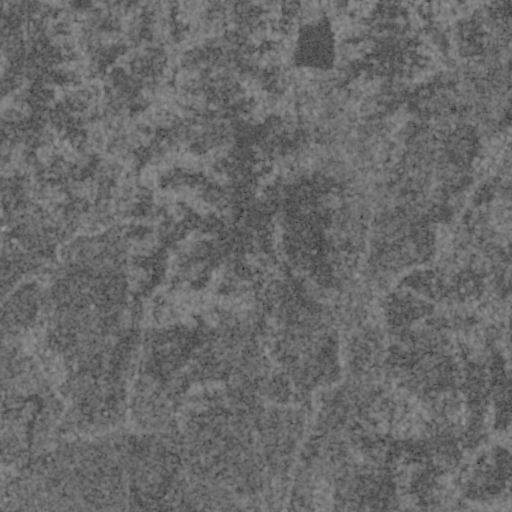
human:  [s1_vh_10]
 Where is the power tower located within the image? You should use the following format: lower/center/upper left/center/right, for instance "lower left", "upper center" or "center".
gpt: The power tower is located in the upper left of the image.
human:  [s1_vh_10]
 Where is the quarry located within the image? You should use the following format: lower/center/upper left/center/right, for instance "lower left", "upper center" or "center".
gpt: There is no quarry in the image.

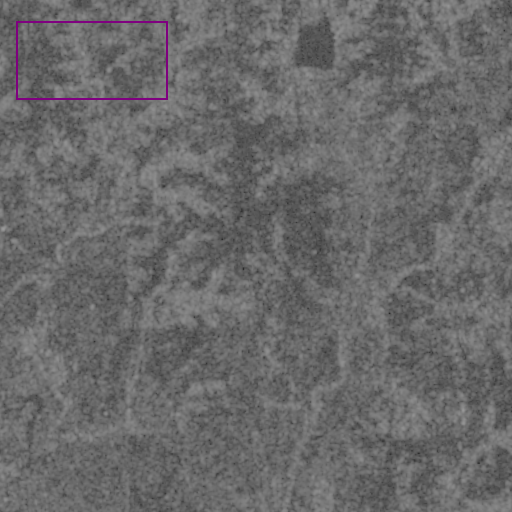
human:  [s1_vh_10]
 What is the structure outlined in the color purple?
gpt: There is no purple outline.
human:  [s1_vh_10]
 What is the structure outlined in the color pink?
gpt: There is no structure outlined in pink.